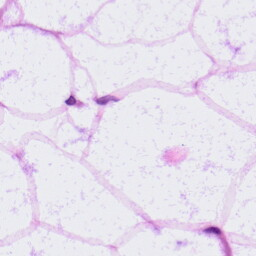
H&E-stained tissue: LymphNode